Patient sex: F
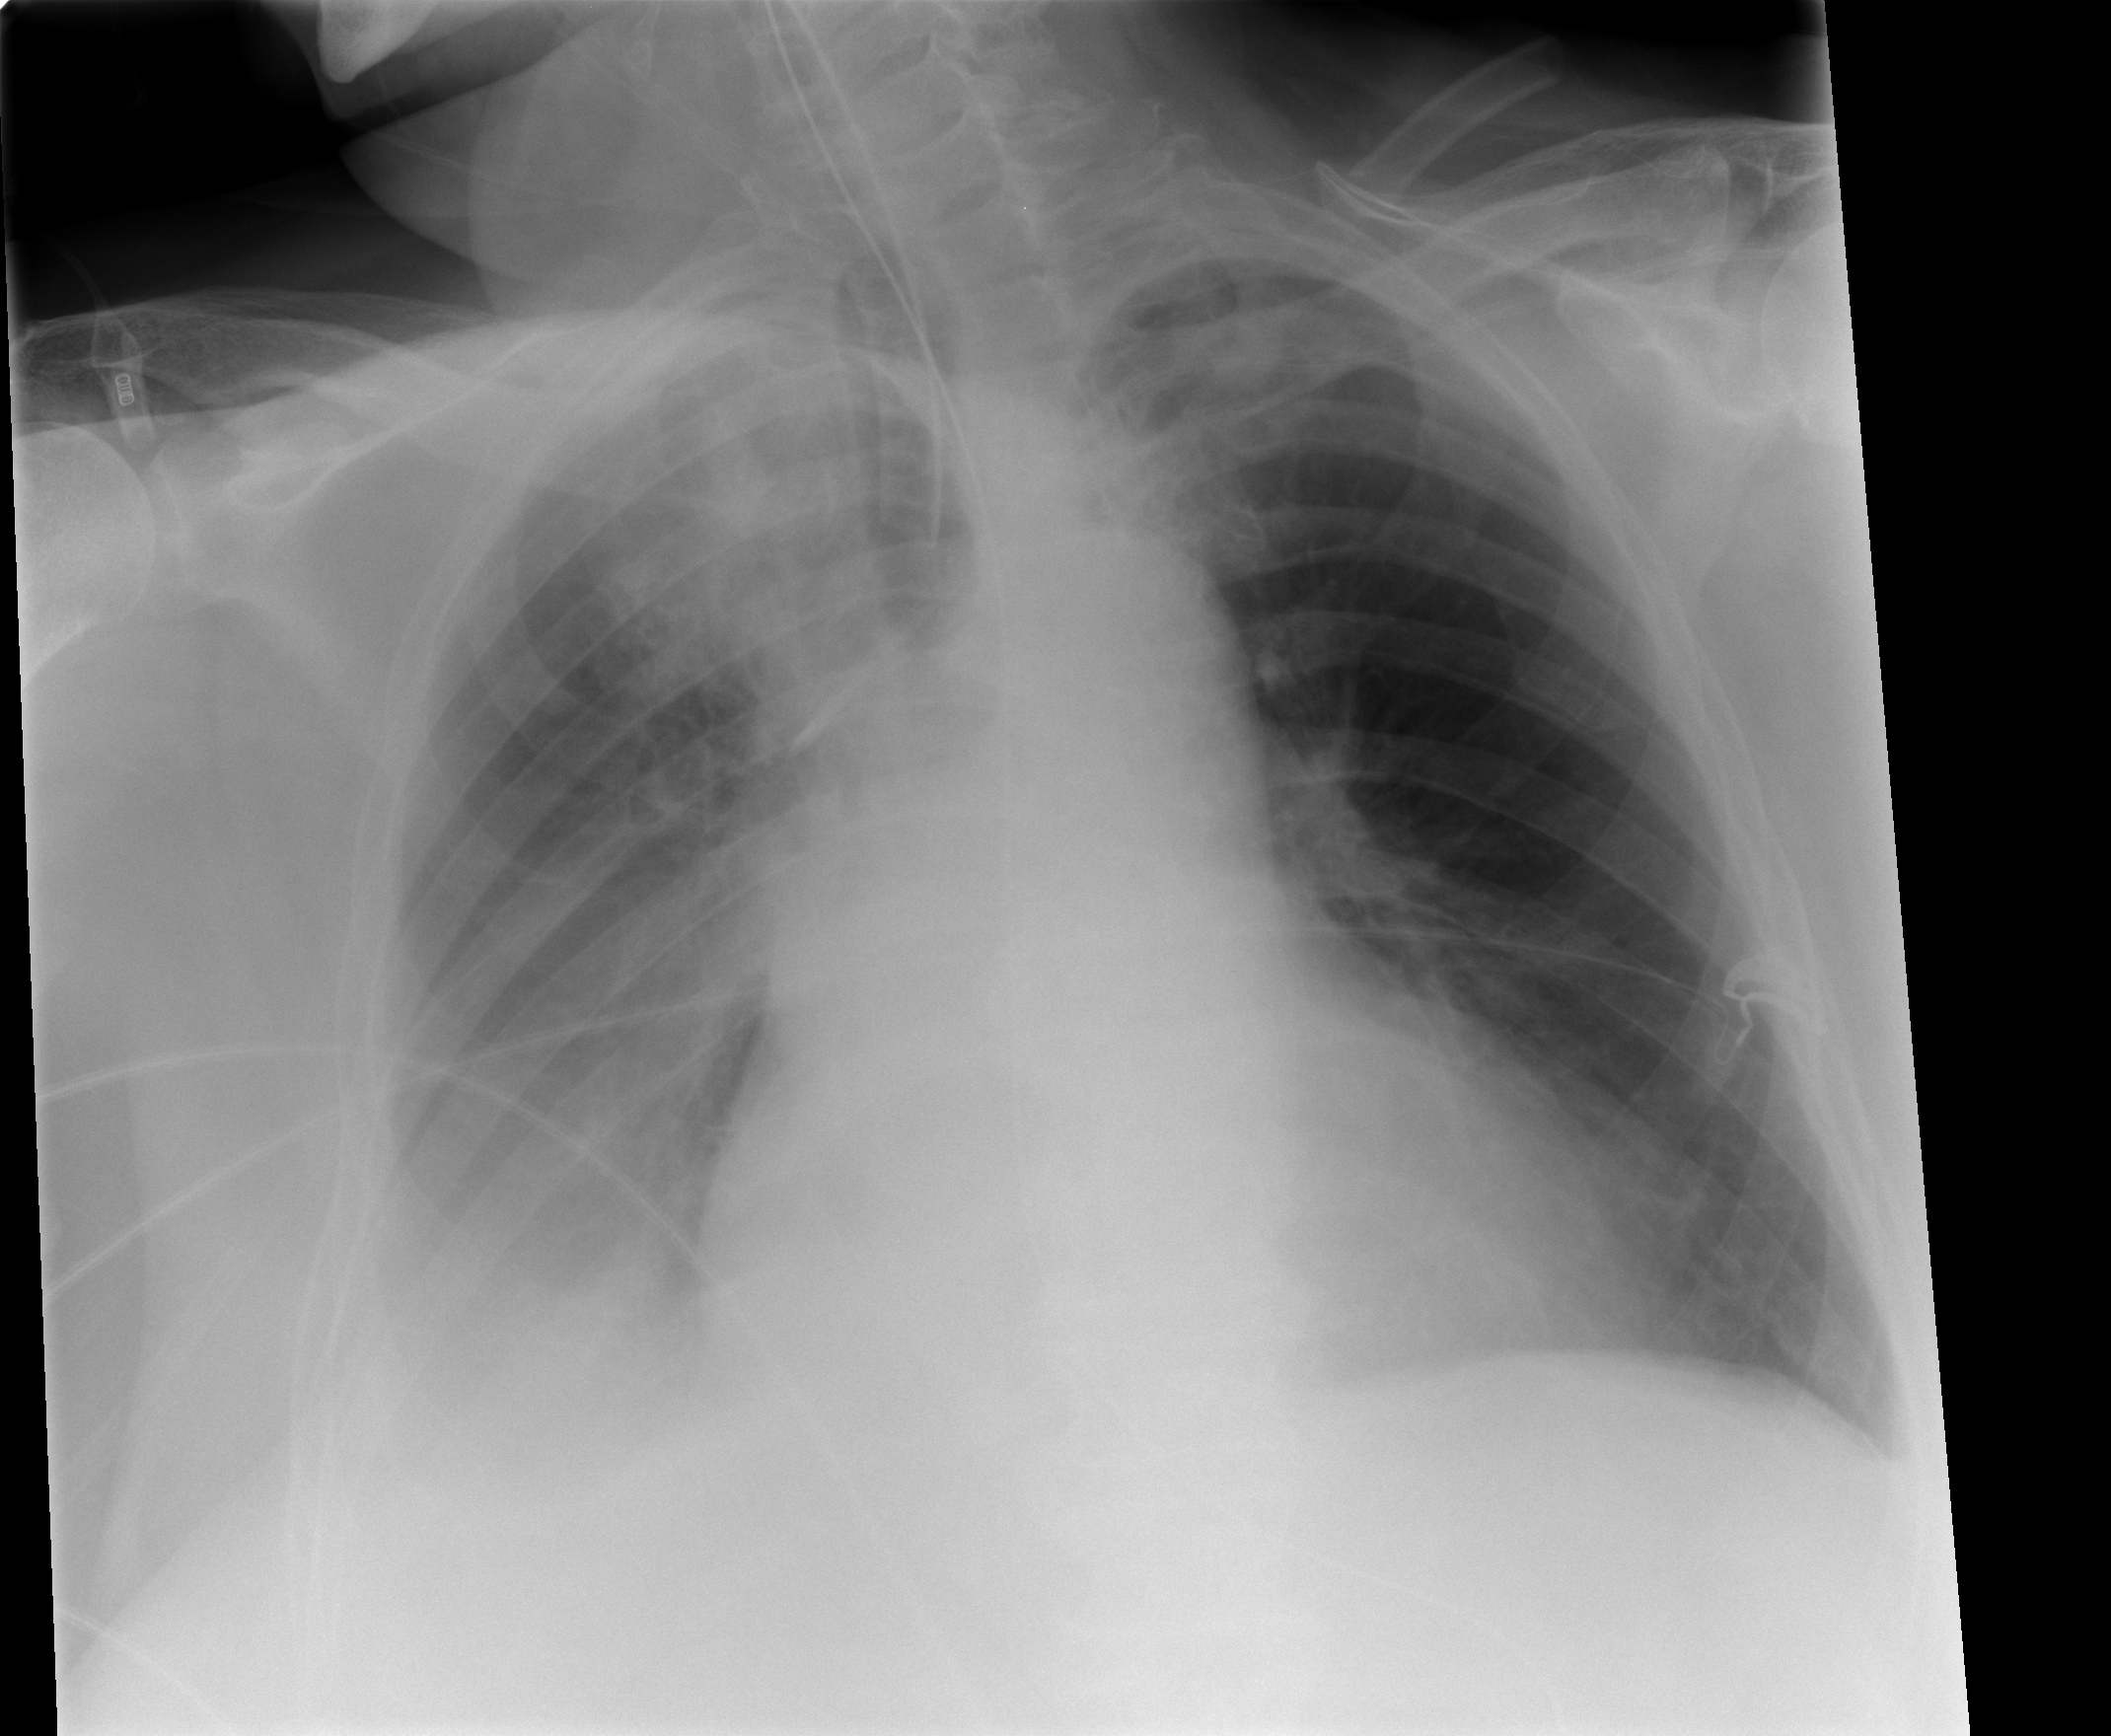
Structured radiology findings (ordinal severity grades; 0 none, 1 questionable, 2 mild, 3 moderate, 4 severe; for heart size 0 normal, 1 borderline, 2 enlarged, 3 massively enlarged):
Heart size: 2
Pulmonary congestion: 2
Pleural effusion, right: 3
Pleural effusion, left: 0
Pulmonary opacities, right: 0
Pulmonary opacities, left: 0
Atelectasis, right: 3
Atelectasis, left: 0